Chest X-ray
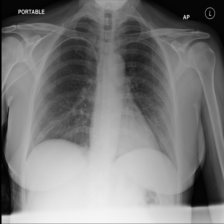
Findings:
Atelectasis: negative
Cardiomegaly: negative
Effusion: negative
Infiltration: negative
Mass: negative
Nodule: negative
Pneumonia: negative
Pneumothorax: negative
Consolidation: negative
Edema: negative
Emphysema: negative
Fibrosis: negative
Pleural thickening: negative
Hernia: negative